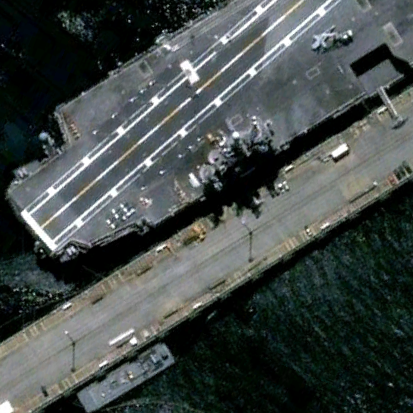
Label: aircraft_carrier